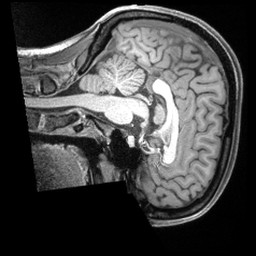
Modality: T1w
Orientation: sagittal
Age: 26
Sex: female
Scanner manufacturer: siemens
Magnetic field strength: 3 T
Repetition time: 2.4 s
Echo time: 0.00226 s